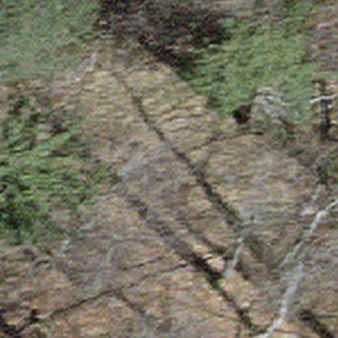
Label: other